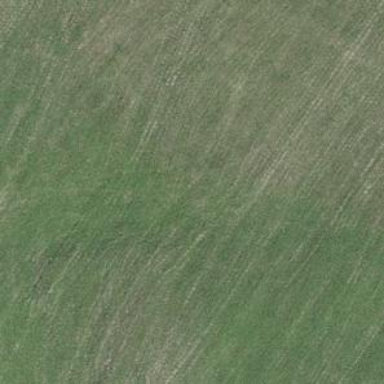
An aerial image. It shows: Grass path.